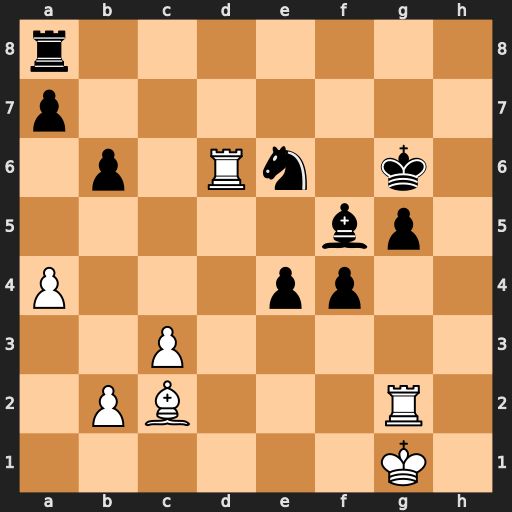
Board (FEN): r7/p7/1p1Rn1k1/5bp1/P3pp2/2P5/1PB3R1/6K1
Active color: w
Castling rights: -
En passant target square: -
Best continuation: Rxe6+ Bxe6 Bxe4+ Kf6 Bxa8